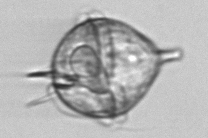
Label: Protoperidinium